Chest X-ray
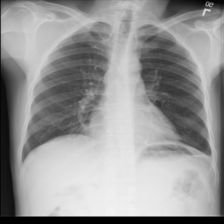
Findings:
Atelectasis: negative
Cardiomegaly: negative
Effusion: negative
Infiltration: negative
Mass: positive
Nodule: negative
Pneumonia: negative
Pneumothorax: negative
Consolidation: negative
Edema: negative
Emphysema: negative
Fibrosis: negative
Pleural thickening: negative
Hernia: negative